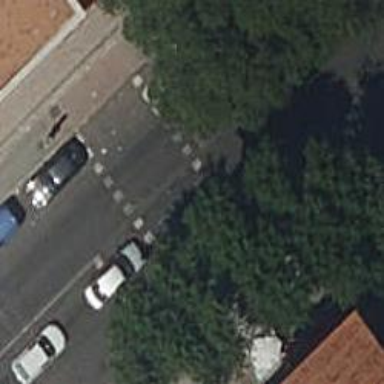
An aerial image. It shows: Crossing on the footway with traffic signals.